Question: I'm new to C and I'm having trouble implementing this program its suppose to simulate
the clock page replacement algorithm for swapping pages in and out of memory of a process.
I don't quite know where to begin with implementing this simulation. I'm suppose to read a file for pages numbers 0-99 and then from there use the Clock page replacement algorithm to
simulate page replacements. Could anyone steer me in the right direction, I have been reading c by discovery over the weekend so I could learn the language. Any help would be great. Thanks. Attached is the algorithm.
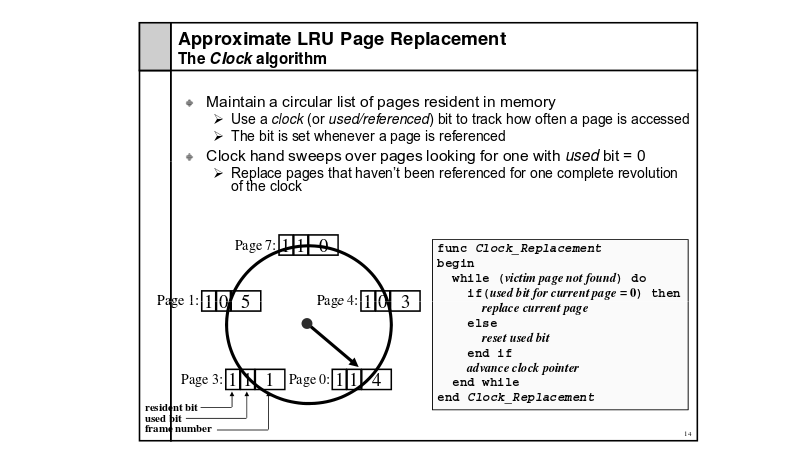
Answer: The nature of the data to store isn't clear, is it a bit field or something else? Is the case of a bit field, each data item would be allocated as a primitive integer type (like unsigned int, or preferably uint32_t). In that case, you would use the bit wise operators to set, clear or check a bit.
In the case where the data is something else, you would use a struct to define each data item and the bit can be represented as a bool.
In both cases, the whole "clock" can be allocated as an array of items, which you iterate through with a simple for loop. The pseudo code posted next to the clock isn't ideal: use a for loop whenever the number of items is known in advance. There's no need for a "clock pointer", use the loop iterator.